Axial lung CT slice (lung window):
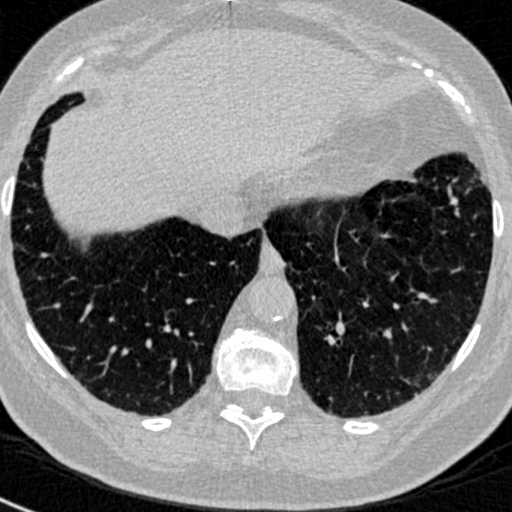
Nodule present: no